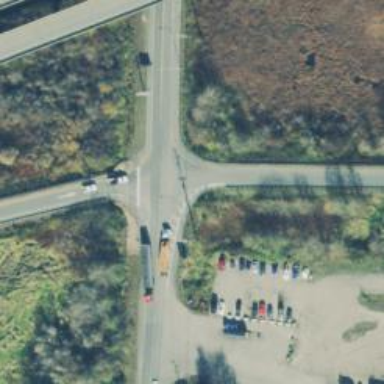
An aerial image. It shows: Trunk link highway.